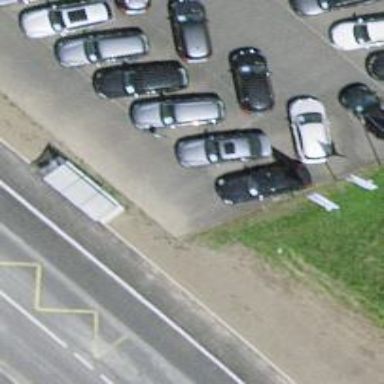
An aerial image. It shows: Road serving as parking aisle.